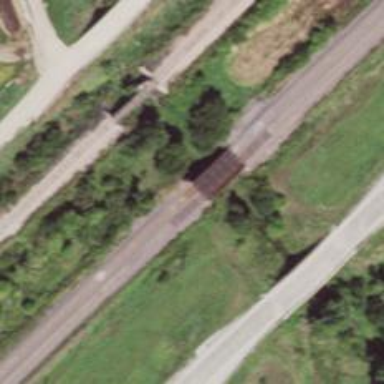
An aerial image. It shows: Bridge over railway line.